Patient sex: M
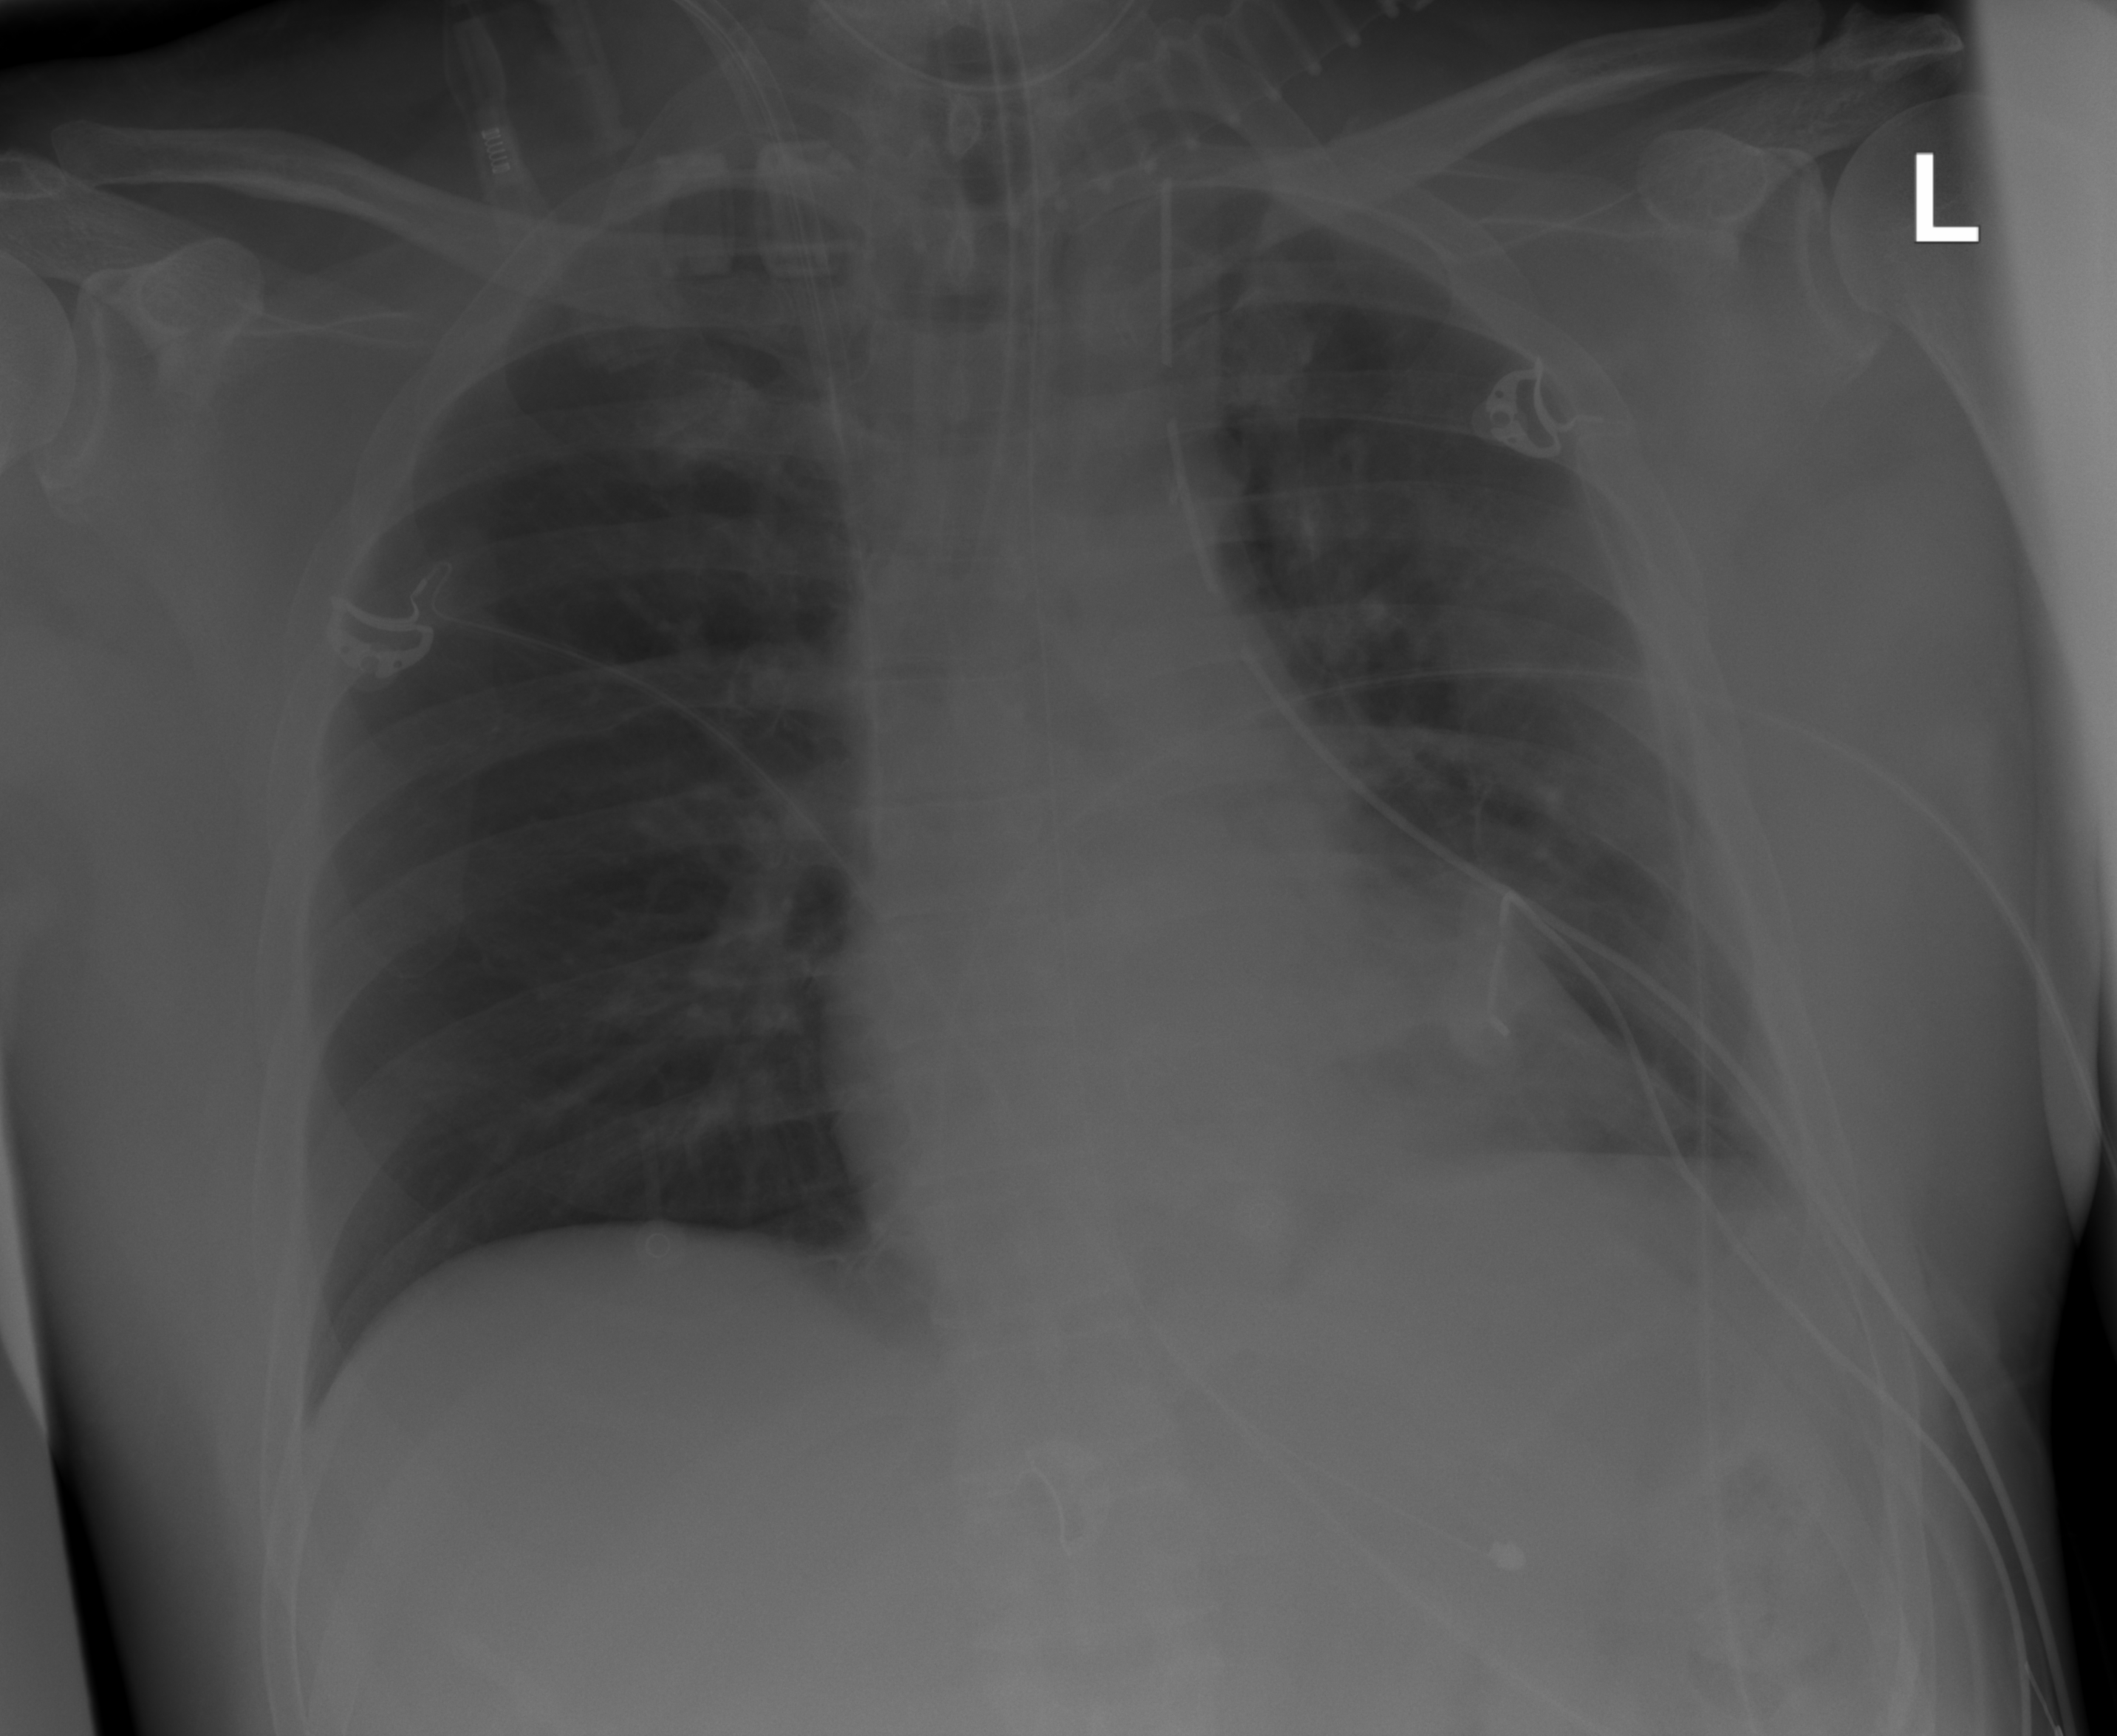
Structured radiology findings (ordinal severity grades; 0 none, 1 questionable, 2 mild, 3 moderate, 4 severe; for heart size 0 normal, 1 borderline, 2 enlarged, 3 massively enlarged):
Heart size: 1
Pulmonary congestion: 0
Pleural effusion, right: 0
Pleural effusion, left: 2
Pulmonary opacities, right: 0
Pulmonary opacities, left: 0
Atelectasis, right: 0
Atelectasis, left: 3